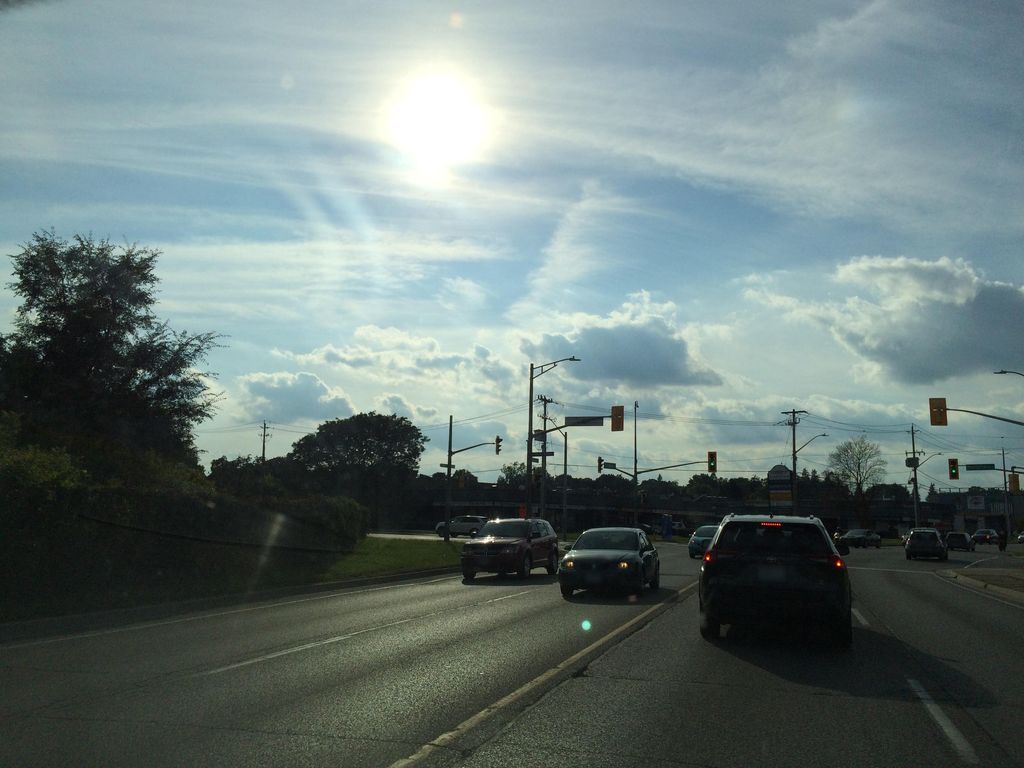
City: kitchener-waterloo